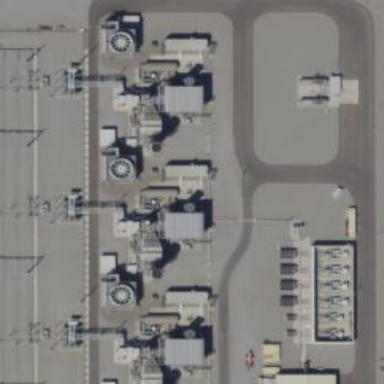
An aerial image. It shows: Gas turbine generator.